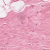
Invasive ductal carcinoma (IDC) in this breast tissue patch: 0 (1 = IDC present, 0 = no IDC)